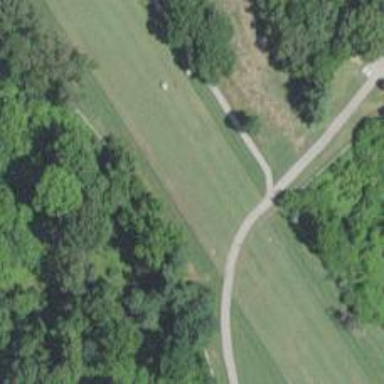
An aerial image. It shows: Service road designated as golf cart path.